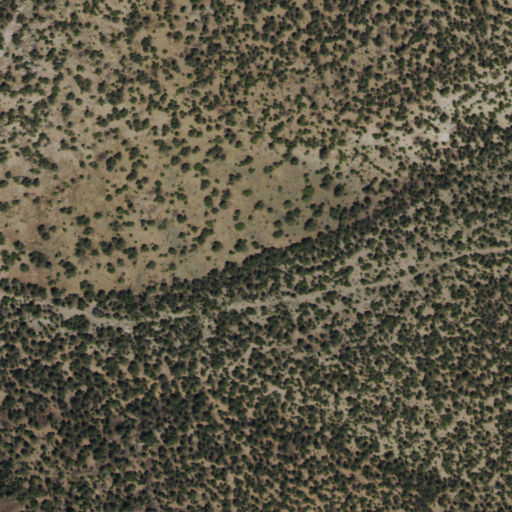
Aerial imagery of valley in Nevada named Pluto Canyon containing evergreen forest and shrub